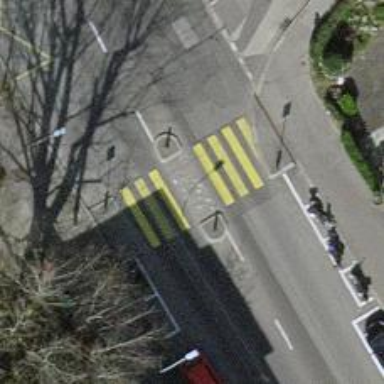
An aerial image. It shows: Uncontrolled road crossing.